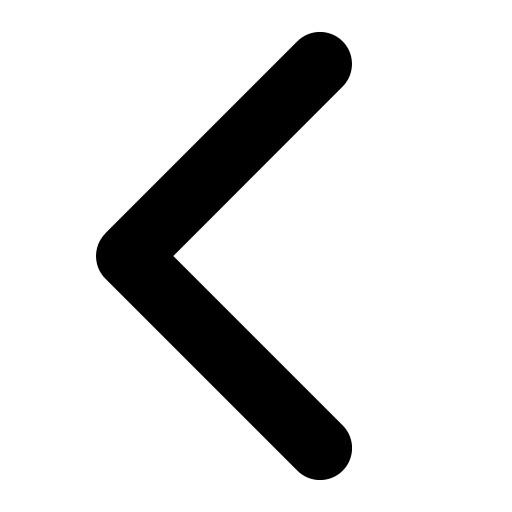
Tags: icon, FontAwesome, fa-icon, solid, chevron, left